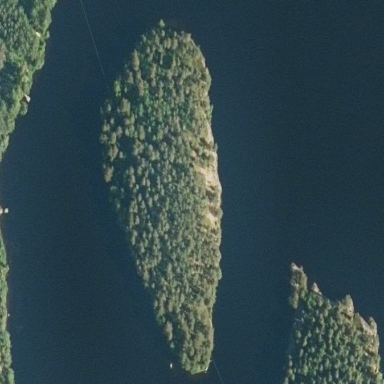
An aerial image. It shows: Island covered with woodland.